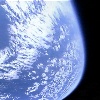
Label: cloud